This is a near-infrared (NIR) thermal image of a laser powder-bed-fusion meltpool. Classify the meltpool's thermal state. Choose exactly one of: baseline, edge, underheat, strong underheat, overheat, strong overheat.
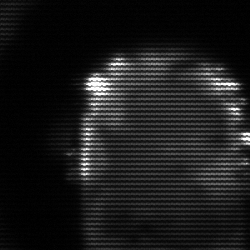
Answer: baseline